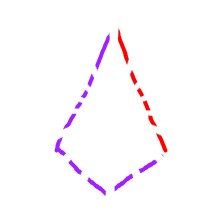
Shape: kite